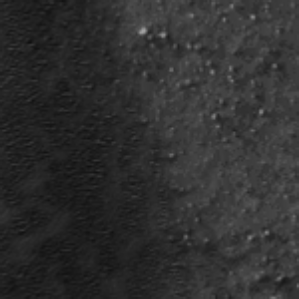
Label: frost